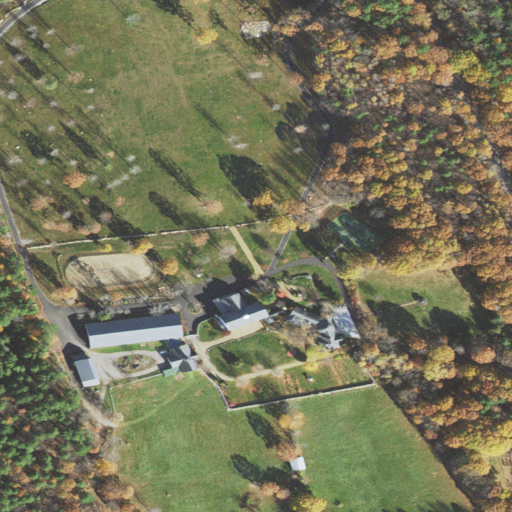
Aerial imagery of mountain in New Hampshire named Calet Hill containing pasture, grassland, open development, mixed forest, deciduous forest, medium intensity development, low intensity development, and evergreen forest